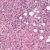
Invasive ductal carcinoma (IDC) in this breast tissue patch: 1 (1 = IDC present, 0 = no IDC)